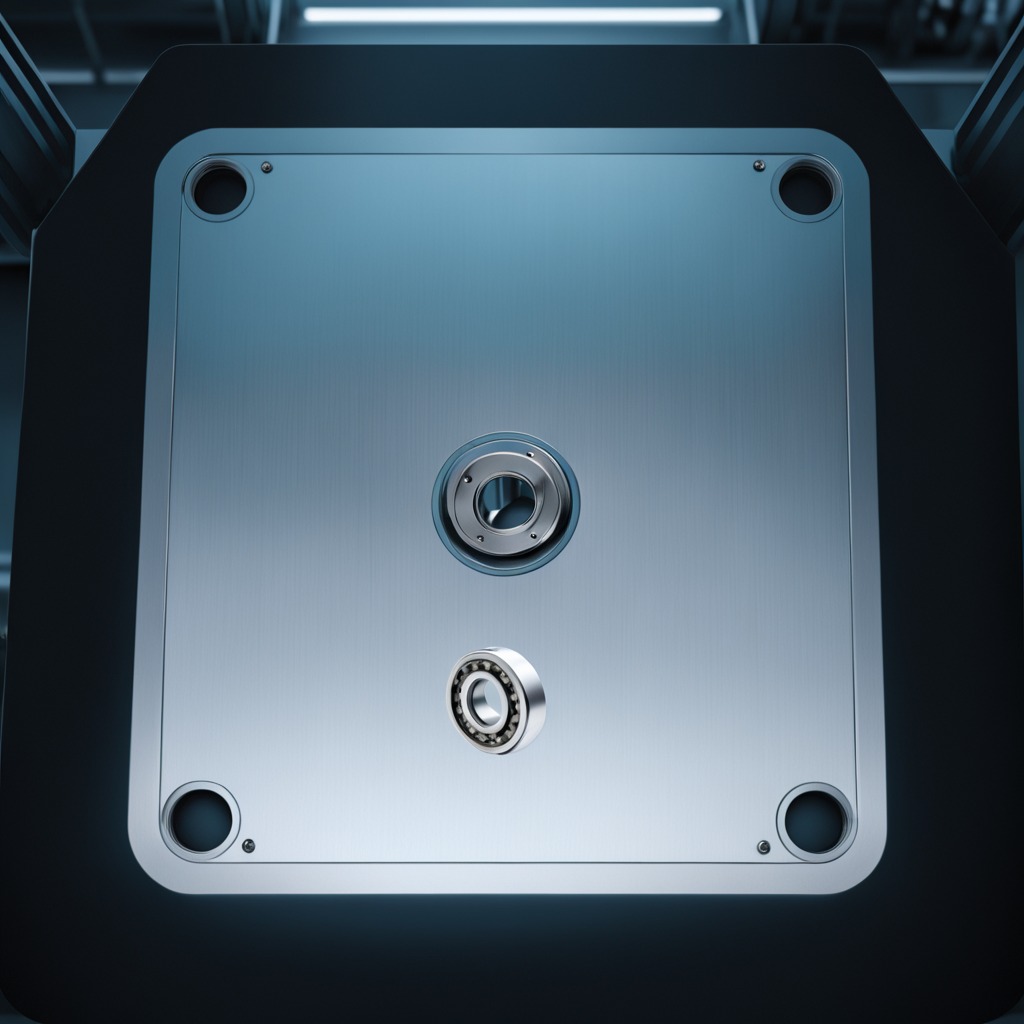
A metal ball bearing is lying on a metal table in a machine shop under fluorescent lights.